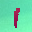
Label: 1